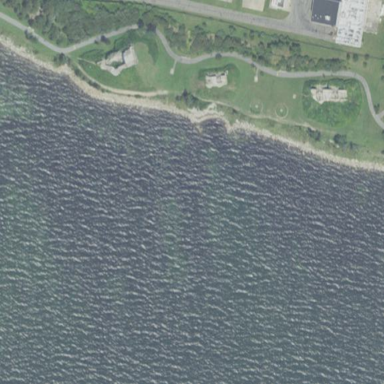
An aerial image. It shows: Rocky reef visible during high tide.